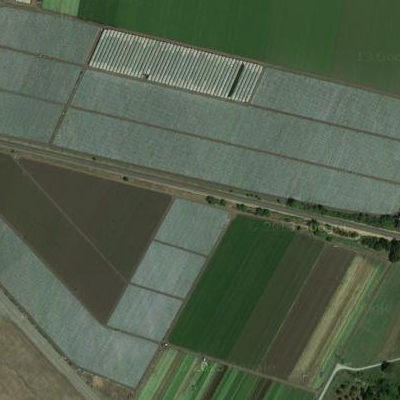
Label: bField